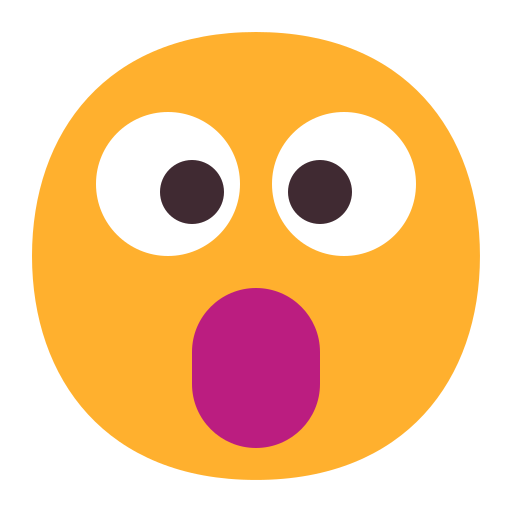
face with open mouth flat